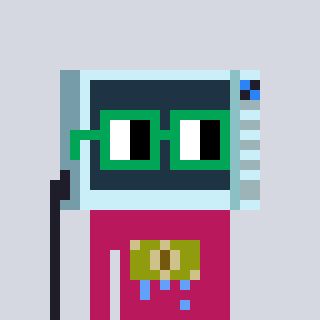
a pixel art character with square green glasses, a microwave-shaped head and a darkpink-colored body on a cool background